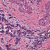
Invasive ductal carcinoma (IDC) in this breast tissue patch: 0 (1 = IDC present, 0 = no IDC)